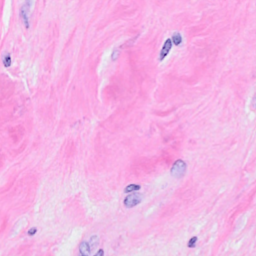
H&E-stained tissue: Breast